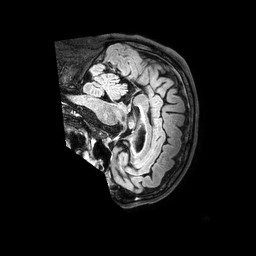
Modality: FLAIR
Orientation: sagittal
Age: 69
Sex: male
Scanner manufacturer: philips
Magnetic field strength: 3 T
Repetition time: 4.8 s
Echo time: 0.2926 s